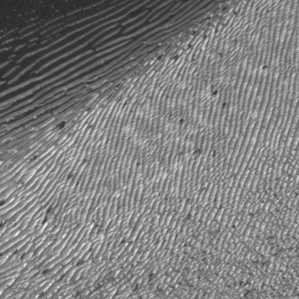
Label: frost